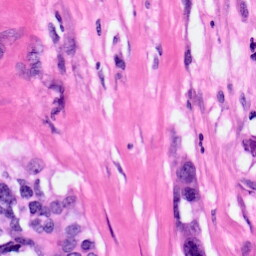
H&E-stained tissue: Pancreatic